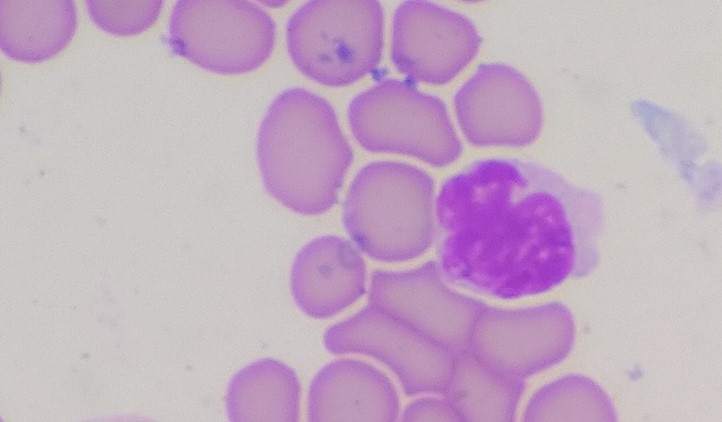
White blood cell type: Lymphocyte